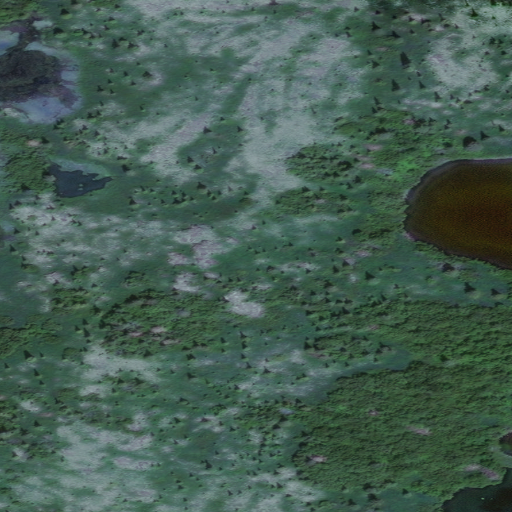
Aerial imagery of island in Alaska named Triangle Island containing only unknown